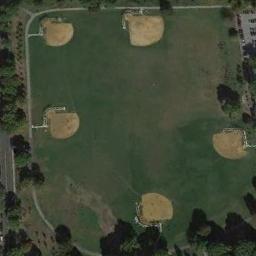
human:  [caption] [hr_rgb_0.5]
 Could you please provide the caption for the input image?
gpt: There are five baseball diamonds in the middle of grass covered with trees .

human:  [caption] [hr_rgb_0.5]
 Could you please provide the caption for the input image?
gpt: There are five baseball diamonds in the grass surrounded by the forests .

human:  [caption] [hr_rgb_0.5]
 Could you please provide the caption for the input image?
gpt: Five baseball diamonds of different sizes surrounded by some trees .

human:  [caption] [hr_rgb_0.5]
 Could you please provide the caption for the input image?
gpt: There is a trail leading to this baseball field .

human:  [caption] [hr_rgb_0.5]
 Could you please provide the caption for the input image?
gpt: Many trees are beside the five baseball diamonds .